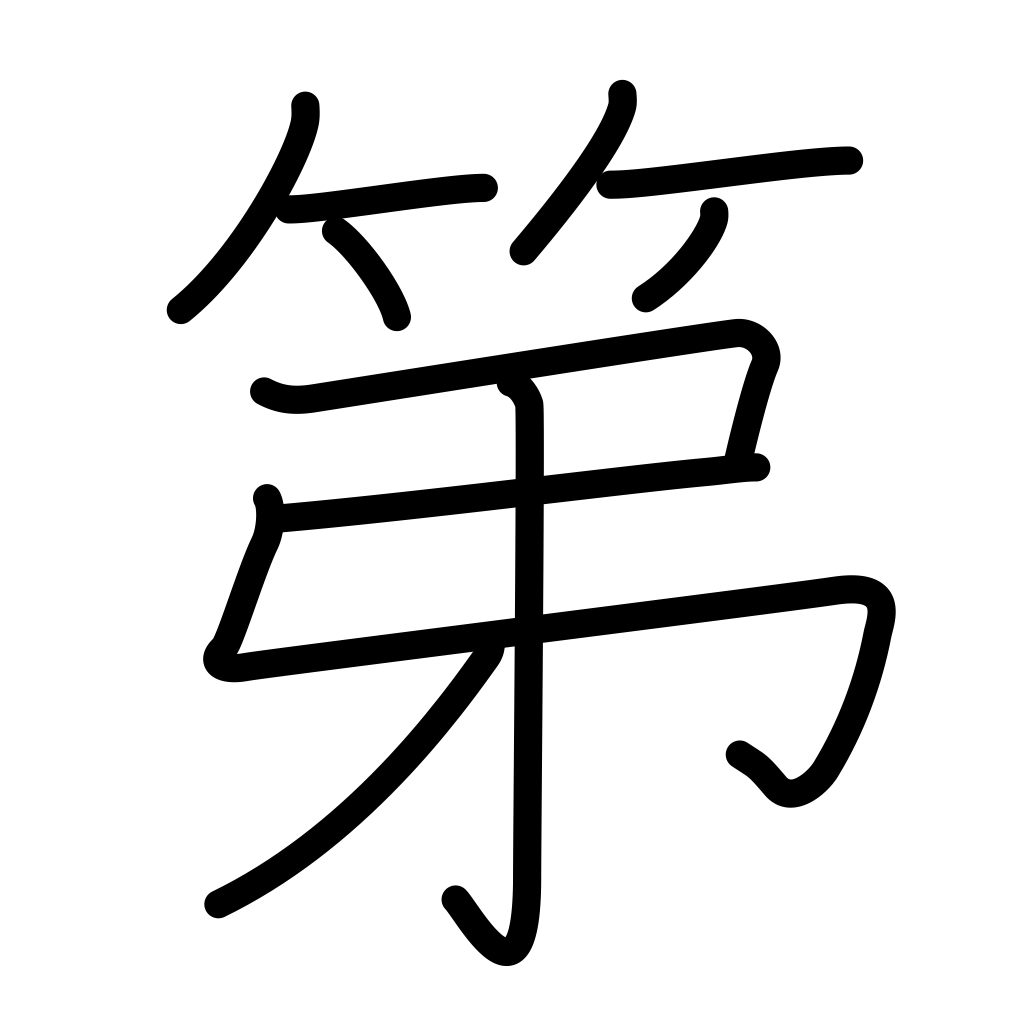
Meaning: No., residence